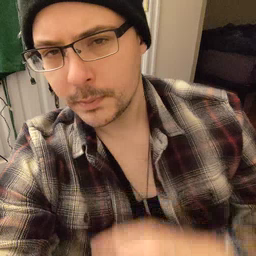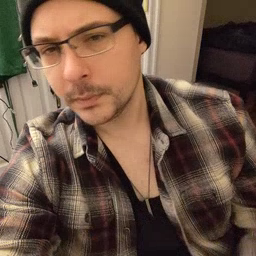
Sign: ear